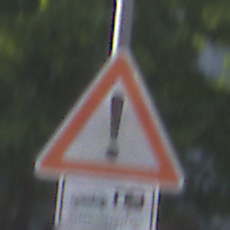
Verkehrszeichen: Gefahrenstelle
Zusatzzeichen unten: Entfernungsangaben1
Umgebung: Outdoor, Urban
Tageszeit: MorningAfternoon
Wetter: Clear
Licht: Natural
Jahreszeit: NotSpecified
Kontrast: HighContrast